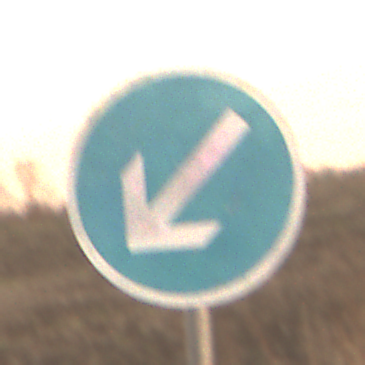
Verkehrszeichen: VorgeschriebeneVorbeifahrtLinks
Umgebung: Outdoor, Nature
Tageszeit: SunriseSunset
Wetter: PartlyCloudy
Licht: Natural
Jahreszeit: NotSpecified
Kontrast: LowContrast